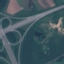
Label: Highway